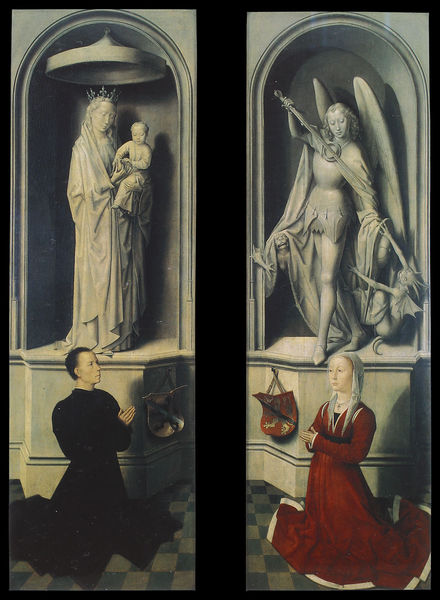
Titel: Triptychon des Jüngsten Gericht
Künstler: Hans Memling
Institution: Danzig, Muzeum Naradowe
Schlagwörter: gemälde, krone, dämon, wappen, knieend, kniend, baldachin, madonna, drache, michael, stifter, madonna mit kind, heiliger michael, stifterportrait, heiliger michale